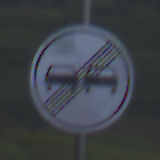
Verkehrszeichen: EndeUeberholverbot
Umgebung: Outdoor, Nature
Tageszeit: SunriseSunset
Wetter: PartlyCloudy
Licht: Natural
Jahreszeit: NotSpecified
Kontrast: LowContrast